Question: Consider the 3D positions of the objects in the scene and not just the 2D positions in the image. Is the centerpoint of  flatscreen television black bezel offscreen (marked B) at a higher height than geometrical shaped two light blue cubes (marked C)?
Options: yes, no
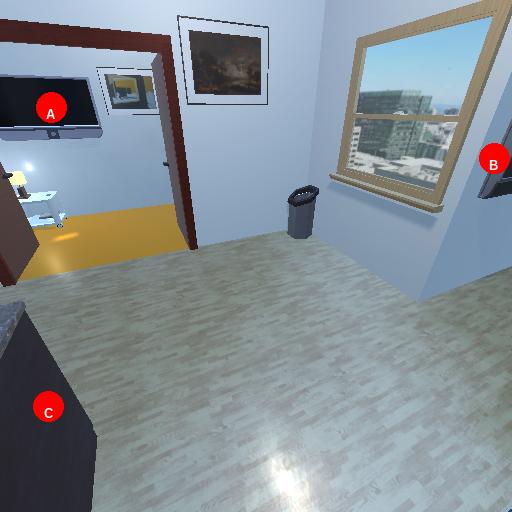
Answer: yes